Interaction volume radius: 10 \u00c5
Interaction volume height: 15 \u00c5
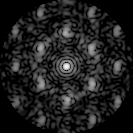
Disorder parameter: 0.584